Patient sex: F
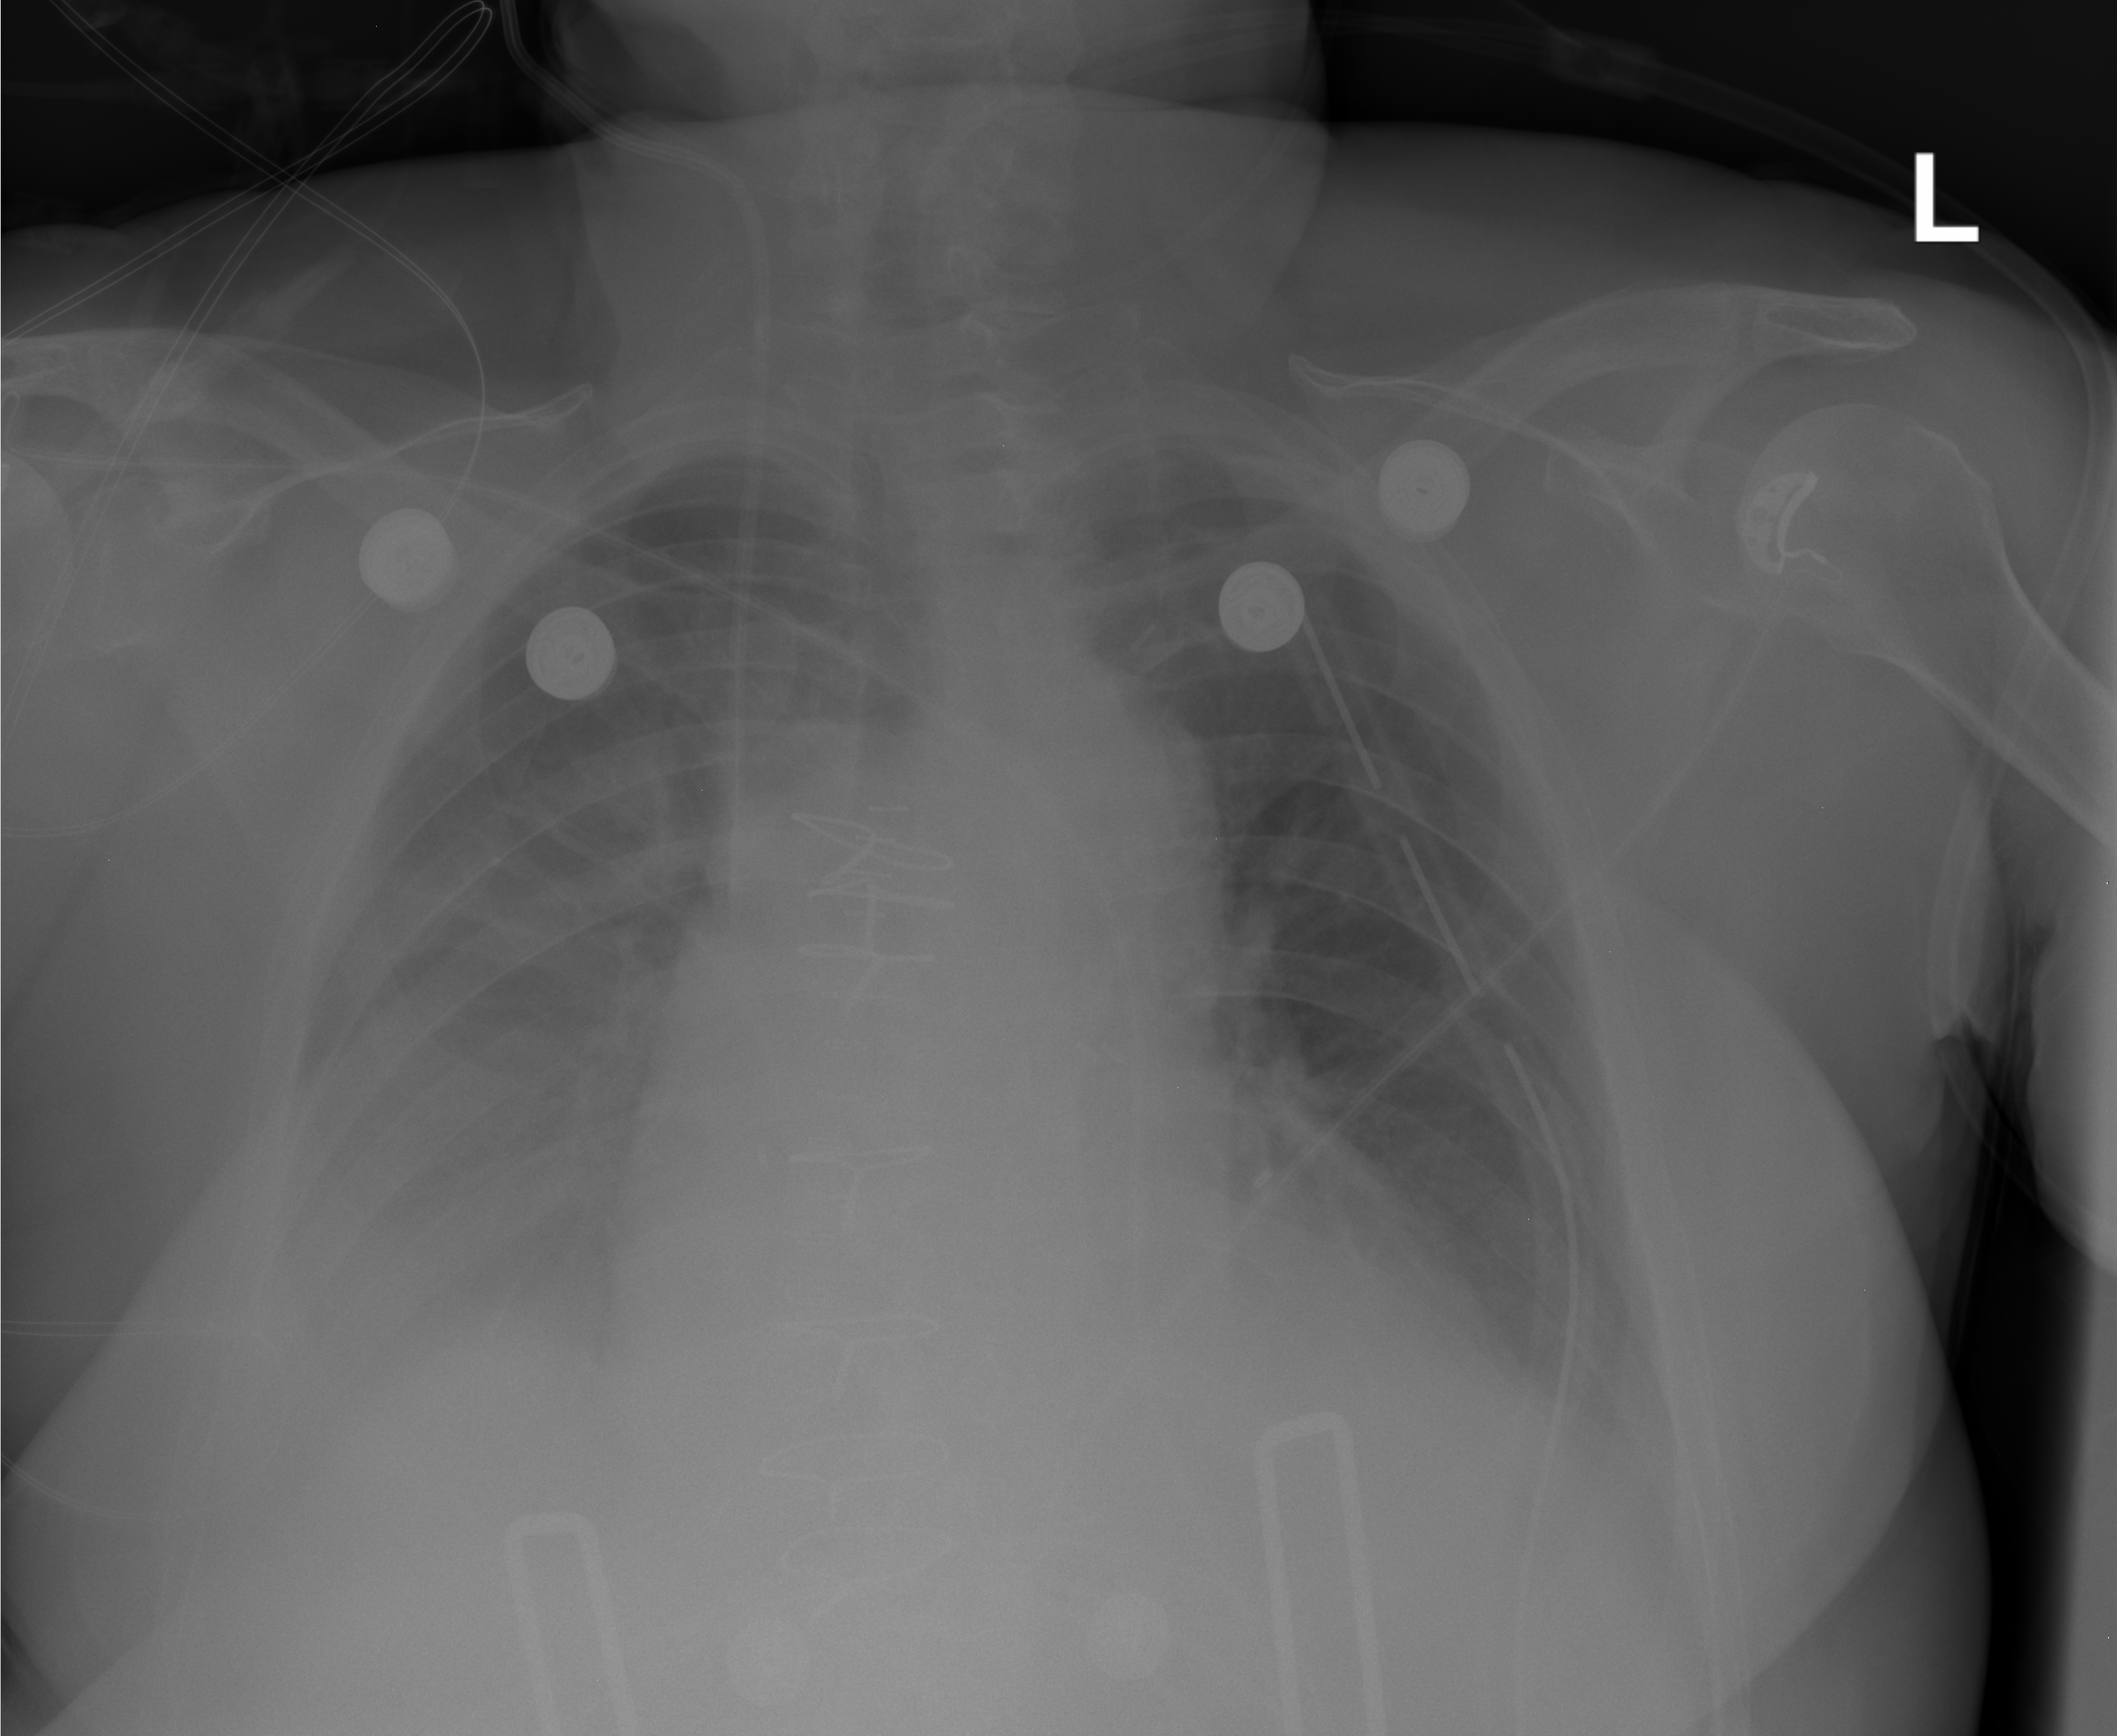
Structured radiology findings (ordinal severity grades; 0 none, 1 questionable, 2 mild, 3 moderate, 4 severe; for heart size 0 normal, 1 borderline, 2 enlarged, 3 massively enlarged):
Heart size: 0
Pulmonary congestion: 0
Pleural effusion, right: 2
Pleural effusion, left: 2
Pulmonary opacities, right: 0
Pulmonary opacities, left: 0
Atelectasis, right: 2
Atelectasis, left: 0